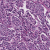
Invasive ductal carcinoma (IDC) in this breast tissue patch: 1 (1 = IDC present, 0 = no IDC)